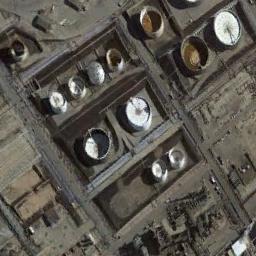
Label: storage_tank